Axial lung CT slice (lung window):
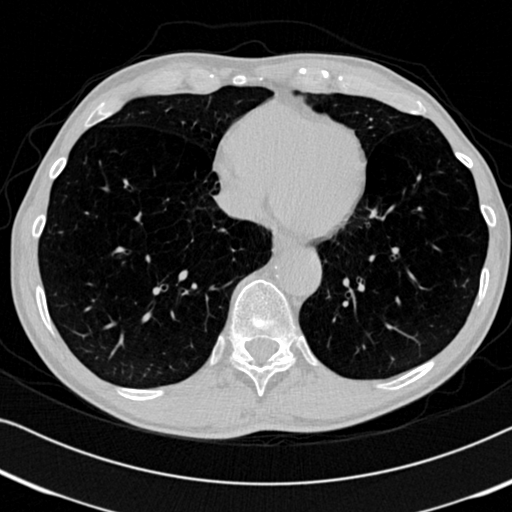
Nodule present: no